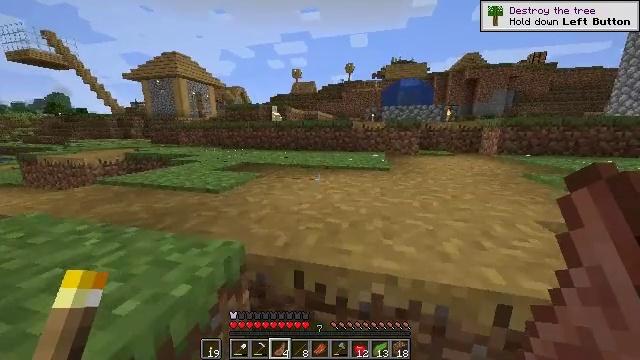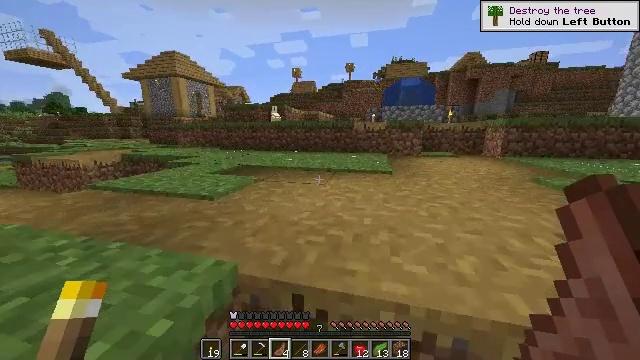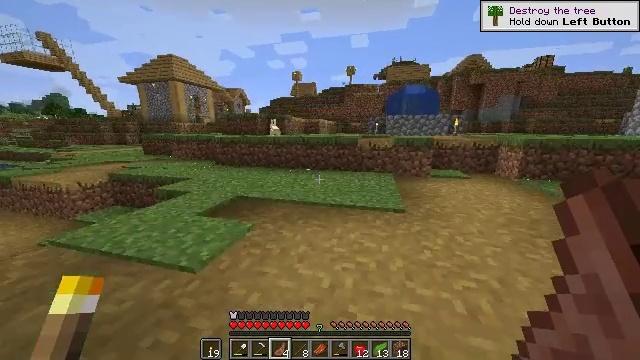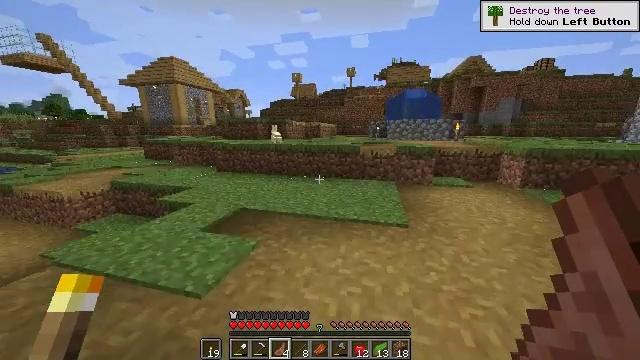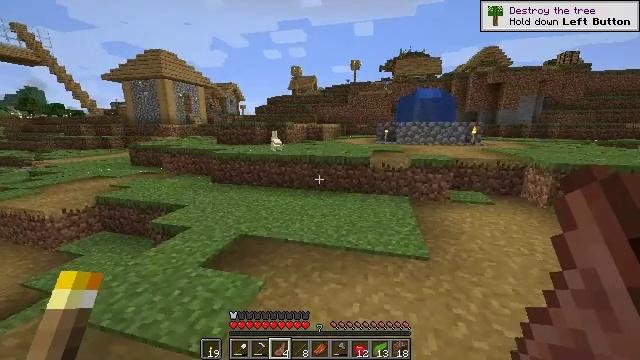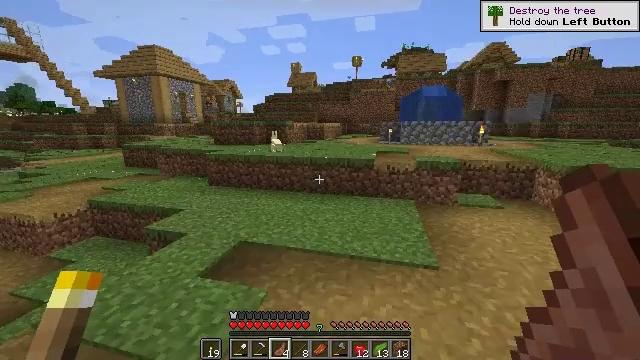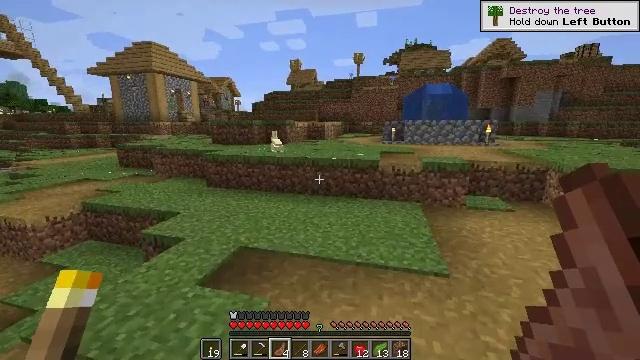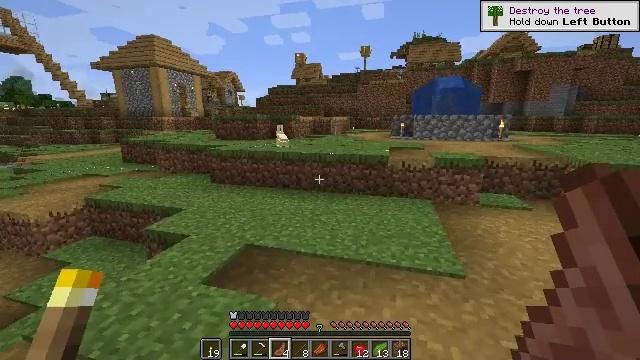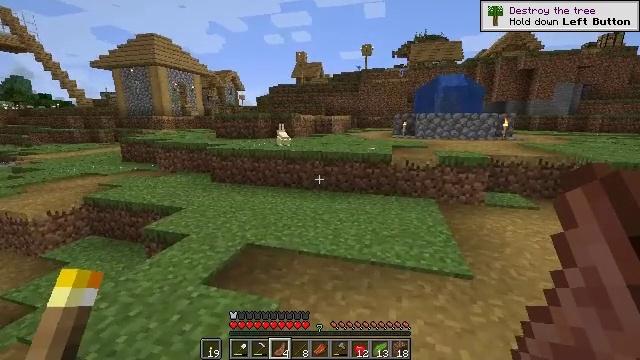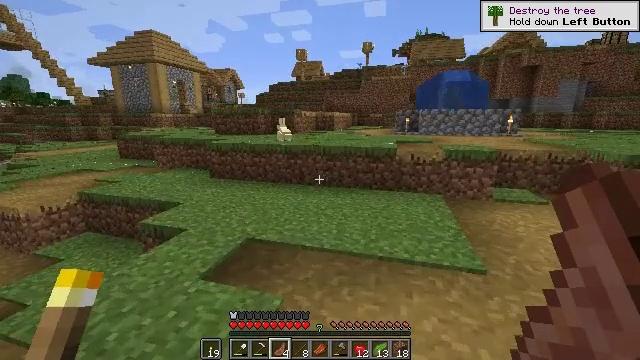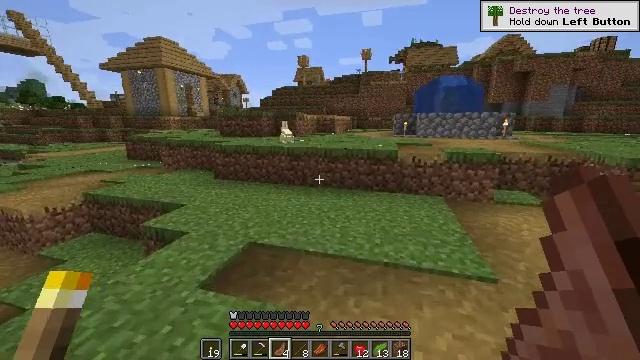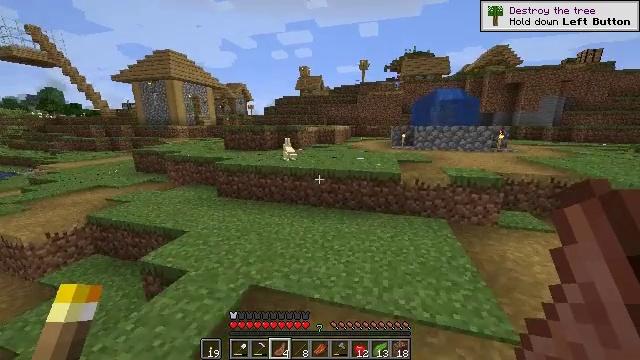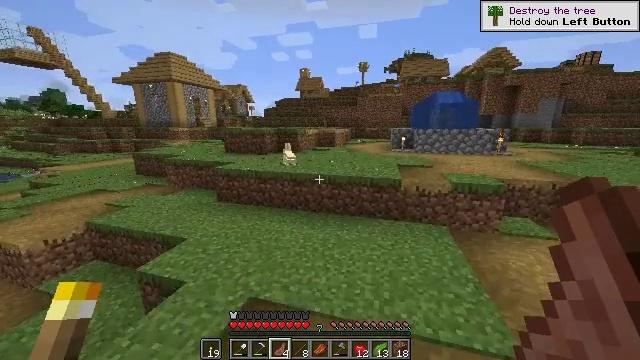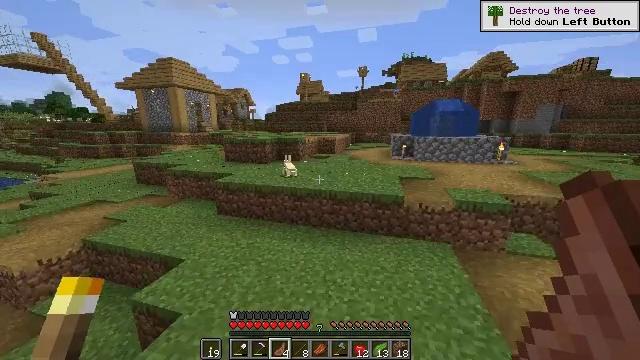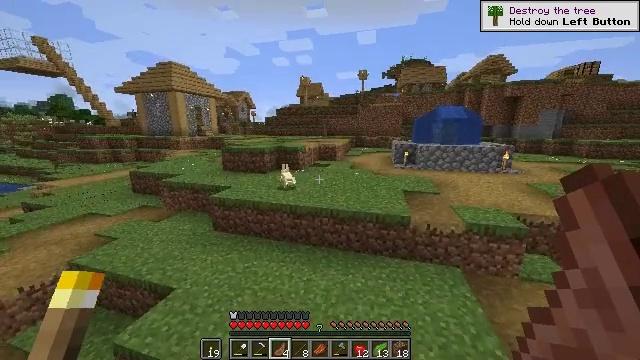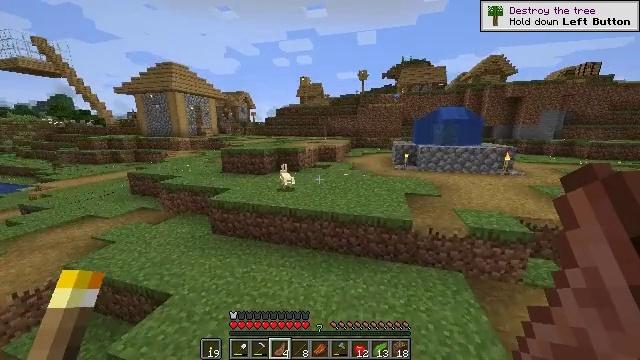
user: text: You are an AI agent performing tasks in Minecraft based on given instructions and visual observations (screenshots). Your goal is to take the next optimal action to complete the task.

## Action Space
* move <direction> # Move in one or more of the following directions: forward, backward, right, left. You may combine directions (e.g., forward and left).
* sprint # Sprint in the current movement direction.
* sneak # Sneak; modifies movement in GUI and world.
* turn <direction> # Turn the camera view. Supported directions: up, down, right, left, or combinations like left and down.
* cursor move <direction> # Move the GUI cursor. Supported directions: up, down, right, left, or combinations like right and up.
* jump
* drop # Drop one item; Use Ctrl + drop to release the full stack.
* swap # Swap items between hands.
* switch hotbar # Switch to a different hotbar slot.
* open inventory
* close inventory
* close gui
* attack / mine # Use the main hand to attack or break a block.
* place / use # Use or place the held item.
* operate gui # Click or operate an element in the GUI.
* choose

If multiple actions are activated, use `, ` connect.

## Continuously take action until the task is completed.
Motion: motion action
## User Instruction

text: Retrieve the white bed for later use.
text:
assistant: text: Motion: move forward, sprint, jump
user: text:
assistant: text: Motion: move forward, sprint, jump
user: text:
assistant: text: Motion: move forward, sprint, jump
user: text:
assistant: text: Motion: move forward, jump
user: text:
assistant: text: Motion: move forward, jump
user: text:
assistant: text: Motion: move forward, jump
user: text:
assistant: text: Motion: move forward, turn left, jump
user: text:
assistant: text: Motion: move forward, jump
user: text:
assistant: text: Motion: move forward, sprint, jump
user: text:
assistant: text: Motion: move forward, sprint, jump
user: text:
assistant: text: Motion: move forward, sprint, jump
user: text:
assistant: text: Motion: move forward, sprint, jump
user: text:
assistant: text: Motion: move forward, jump
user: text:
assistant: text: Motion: move forward, jump
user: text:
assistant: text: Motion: move forward, jump
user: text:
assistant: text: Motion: move forward, jump
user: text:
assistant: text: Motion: move forward, jump
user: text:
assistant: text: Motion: move forward, jump
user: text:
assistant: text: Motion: move forward, jump
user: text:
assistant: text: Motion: move forward, jump
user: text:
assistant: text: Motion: move forward, jump
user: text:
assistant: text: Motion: move forward, jump
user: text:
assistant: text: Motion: move forward, jump
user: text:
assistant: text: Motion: move forward, sprint, jump
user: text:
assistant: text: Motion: move forward, sprint, jump
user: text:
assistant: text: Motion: move forward, sprint, jump
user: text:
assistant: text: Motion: move forward, sprint, jump
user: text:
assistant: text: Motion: move forward, jump
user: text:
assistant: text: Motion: move forward, jump
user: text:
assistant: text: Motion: move forward, jump